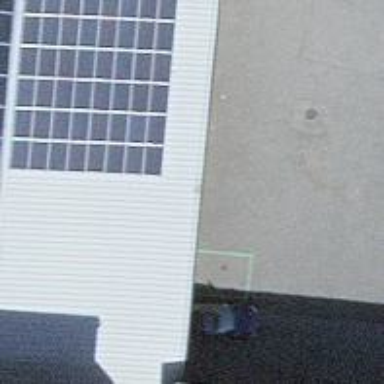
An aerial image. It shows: Charging station.